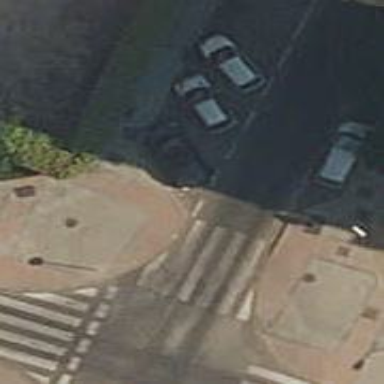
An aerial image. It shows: Marked crossing on the road.